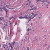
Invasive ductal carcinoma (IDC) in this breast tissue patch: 1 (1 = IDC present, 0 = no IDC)